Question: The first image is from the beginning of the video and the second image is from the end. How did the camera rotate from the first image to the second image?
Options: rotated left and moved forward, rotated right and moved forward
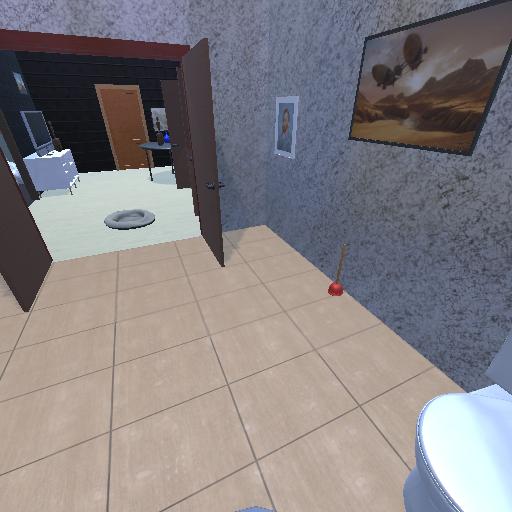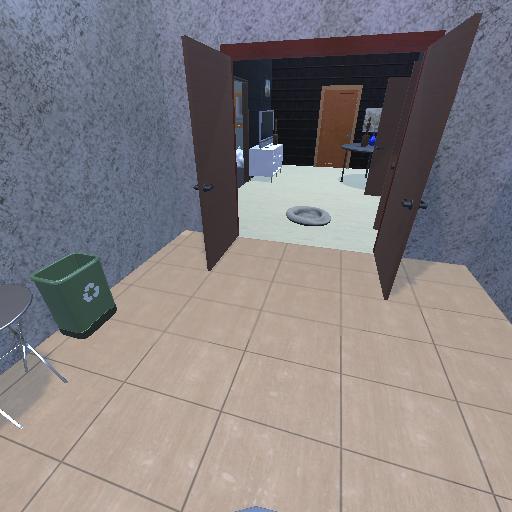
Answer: rotated left and moved forward